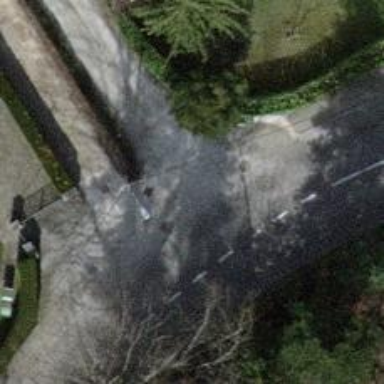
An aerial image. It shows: Sidewalk along the footway.